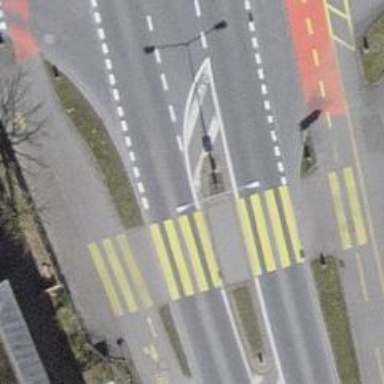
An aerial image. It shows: Uncontrolled zebra crossing with central island.